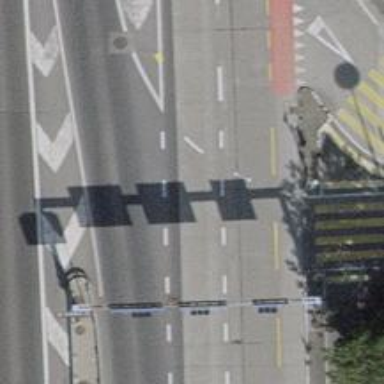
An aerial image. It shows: Road with traffic signals.